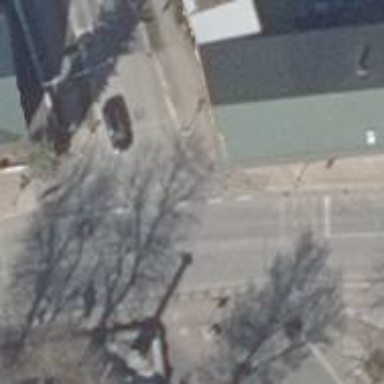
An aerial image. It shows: Asphalt footway with crossing controlled by traffic signals.